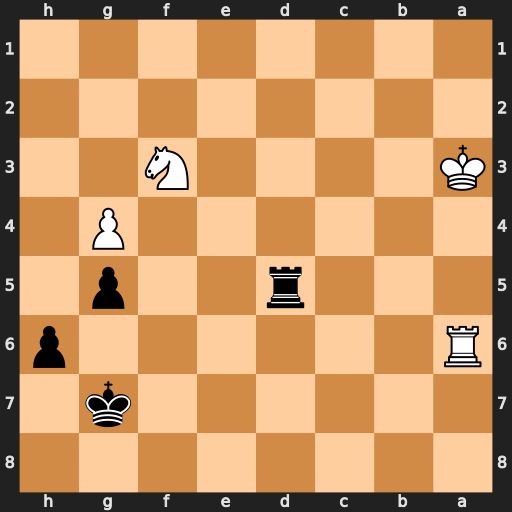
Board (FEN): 8/6k1/R6p/3r2p1/6P1/K4N2/8/8
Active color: b
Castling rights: -
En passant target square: -
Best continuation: Rd3+ Kb2 Rxf3